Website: bh-photo
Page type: cross-sells
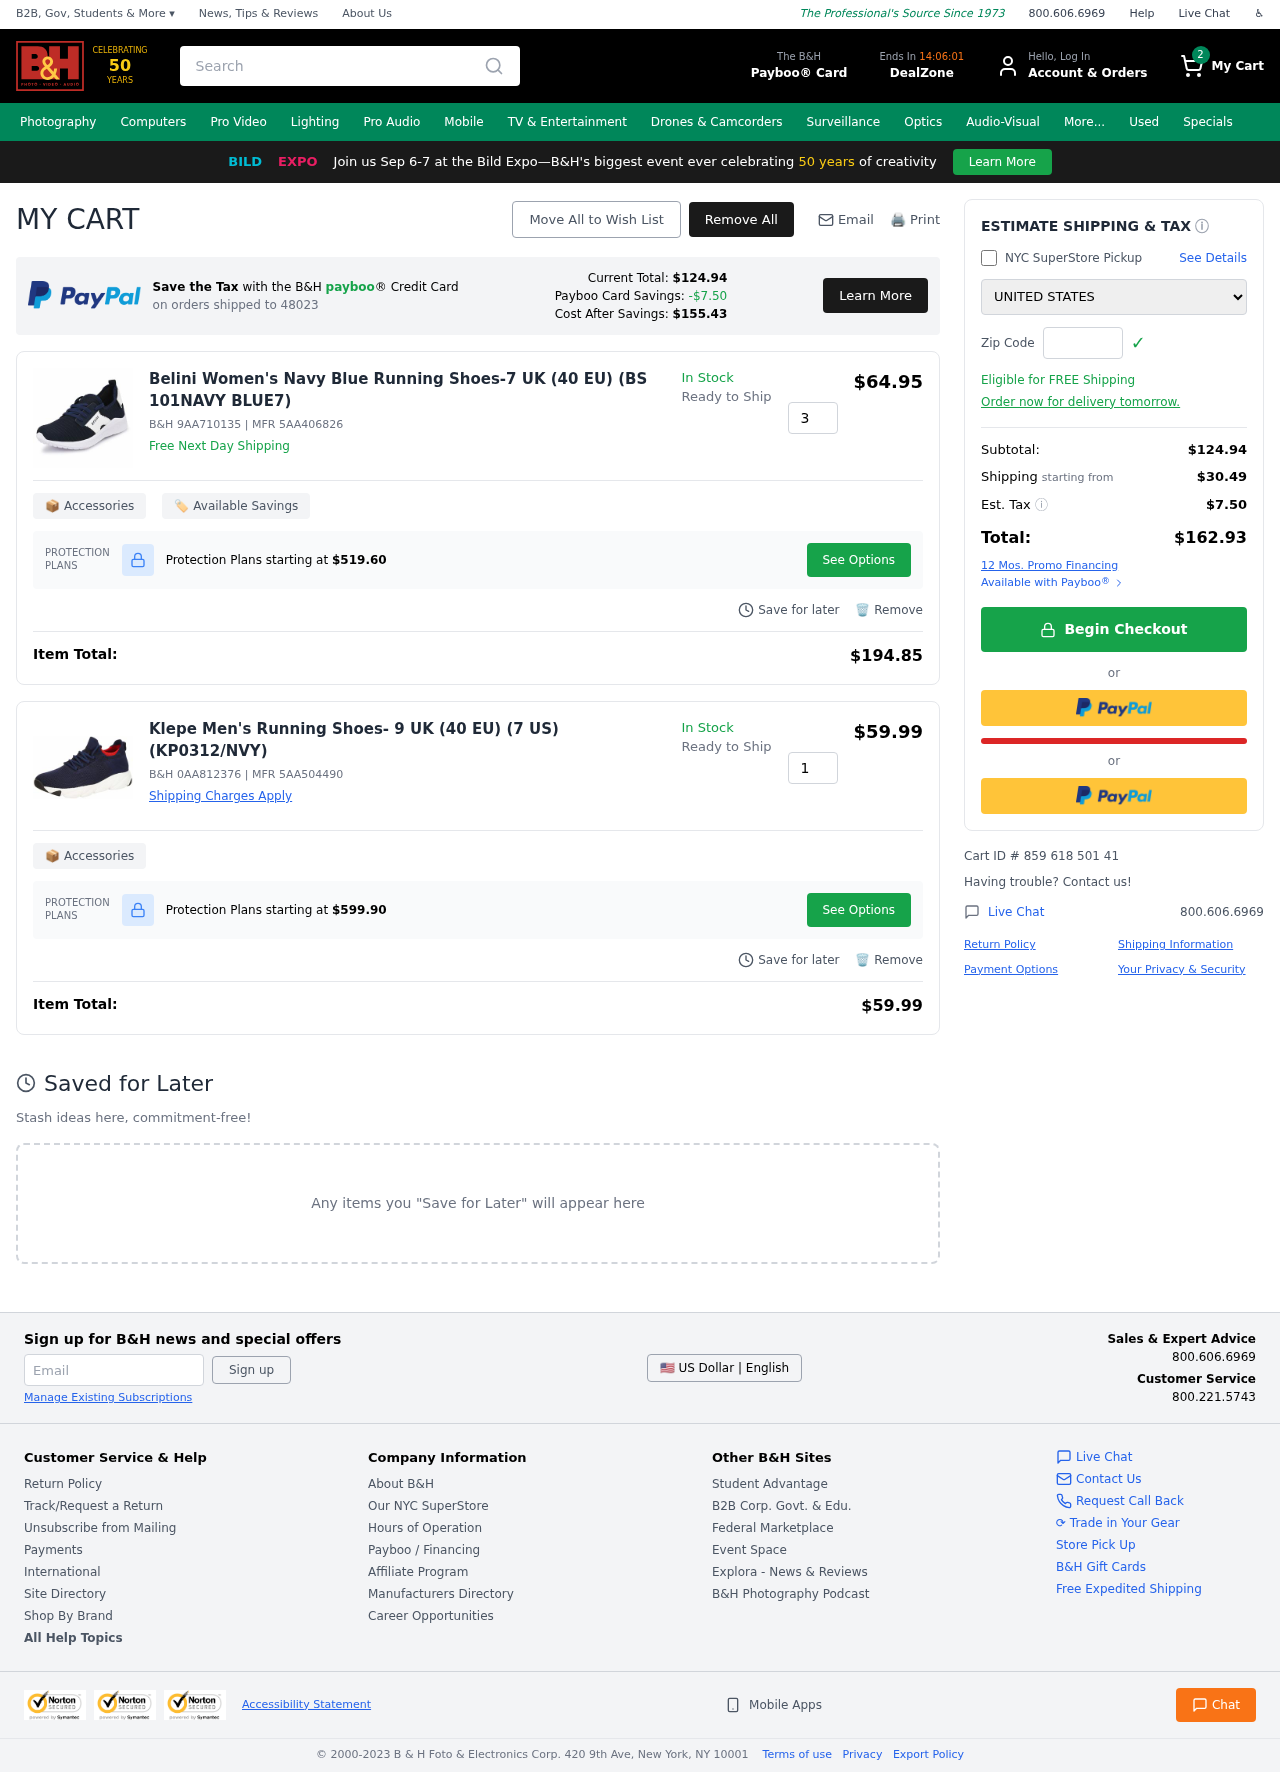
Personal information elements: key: PII_COUNTRY
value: United States
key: PII_POSTCODE
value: on orders shipped to 48023
Product elements: key: PRODUCT1_NAME
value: Belini Women's Navy Blue Running Shoes-7 UK (40 EU) (BS 101NAVY BLUE7)
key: PRODUCT1_PRICE
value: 64.95
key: PRODUCT1_QUANTITY
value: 3
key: PRODUCT2_NAME
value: Klepe Men's Running Shoes- 9 UK (40 EU) (7 US) (KP0312/NVY)
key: PRODUCT2_PRICE
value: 59.99
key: PRODUCT2_QUANTITY
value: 1
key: PRODUCT1_SKU
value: B&H 9AA710135
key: PRODUCT1_MFR
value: MFR 5AA406826
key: PRODUCT1_PROTECTION_PRICE
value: $519.60
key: PRODUCT1_ITEM_TOTAL
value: $194.85
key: PRODUCT2_SKU
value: B&H 0AA812376
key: PRODUCT2_MFR
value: MFR 5AA504490
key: PRODUCT2_PROTECTION_PRICE
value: $599.90
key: PRODUCT2_ITEM_TOTAL
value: $59.99
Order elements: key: ORDER_NUM_ITEMS
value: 2
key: PAYBOO_CURRENT_TOTAL
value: $124.94
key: ORDER_SUBTOTAL
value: $124.94
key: ORDER_SHIPPING_COST
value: $30.49
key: ORDER_TAX
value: $7.50
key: ORDER_TOTAL
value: $162.93
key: ORDER_ID
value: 859 618 501 41
Search elements: key: HEADER_SEARCH
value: Search
Other elements: key: PAYBOO_SAVINGS
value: -$7.50
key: PAYBOO_COST_AFTER_SAVINGS
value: $155.43